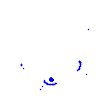
Particle: pion